Field crop: maize
Growth stage: 1
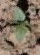
Species: datura